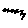
Label: zigzag